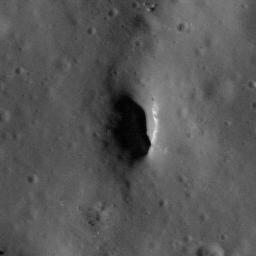
Pit: Copernicus 17b
Host crater: Copernicus
Host type: impact_melt
Lunar coordinates: latitude 10.24, longitude 339.601